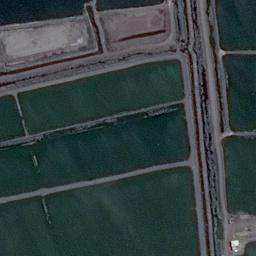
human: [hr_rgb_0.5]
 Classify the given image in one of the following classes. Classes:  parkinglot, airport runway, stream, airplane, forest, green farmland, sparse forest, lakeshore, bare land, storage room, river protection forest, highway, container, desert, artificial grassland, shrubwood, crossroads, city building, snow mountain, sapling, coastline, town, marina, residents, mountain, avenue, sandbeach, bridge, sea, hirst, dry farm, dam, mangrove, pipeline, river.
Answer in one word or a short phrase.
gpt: green farmland